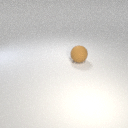
large brown rubber sphere